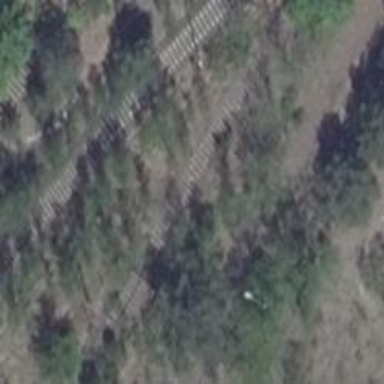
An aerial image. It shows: Abandoned railway yard.